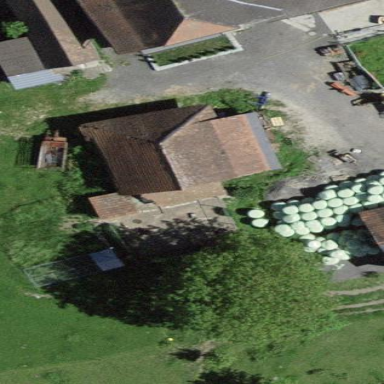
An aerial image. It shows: Rural barn.